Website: slack
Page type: billing-address
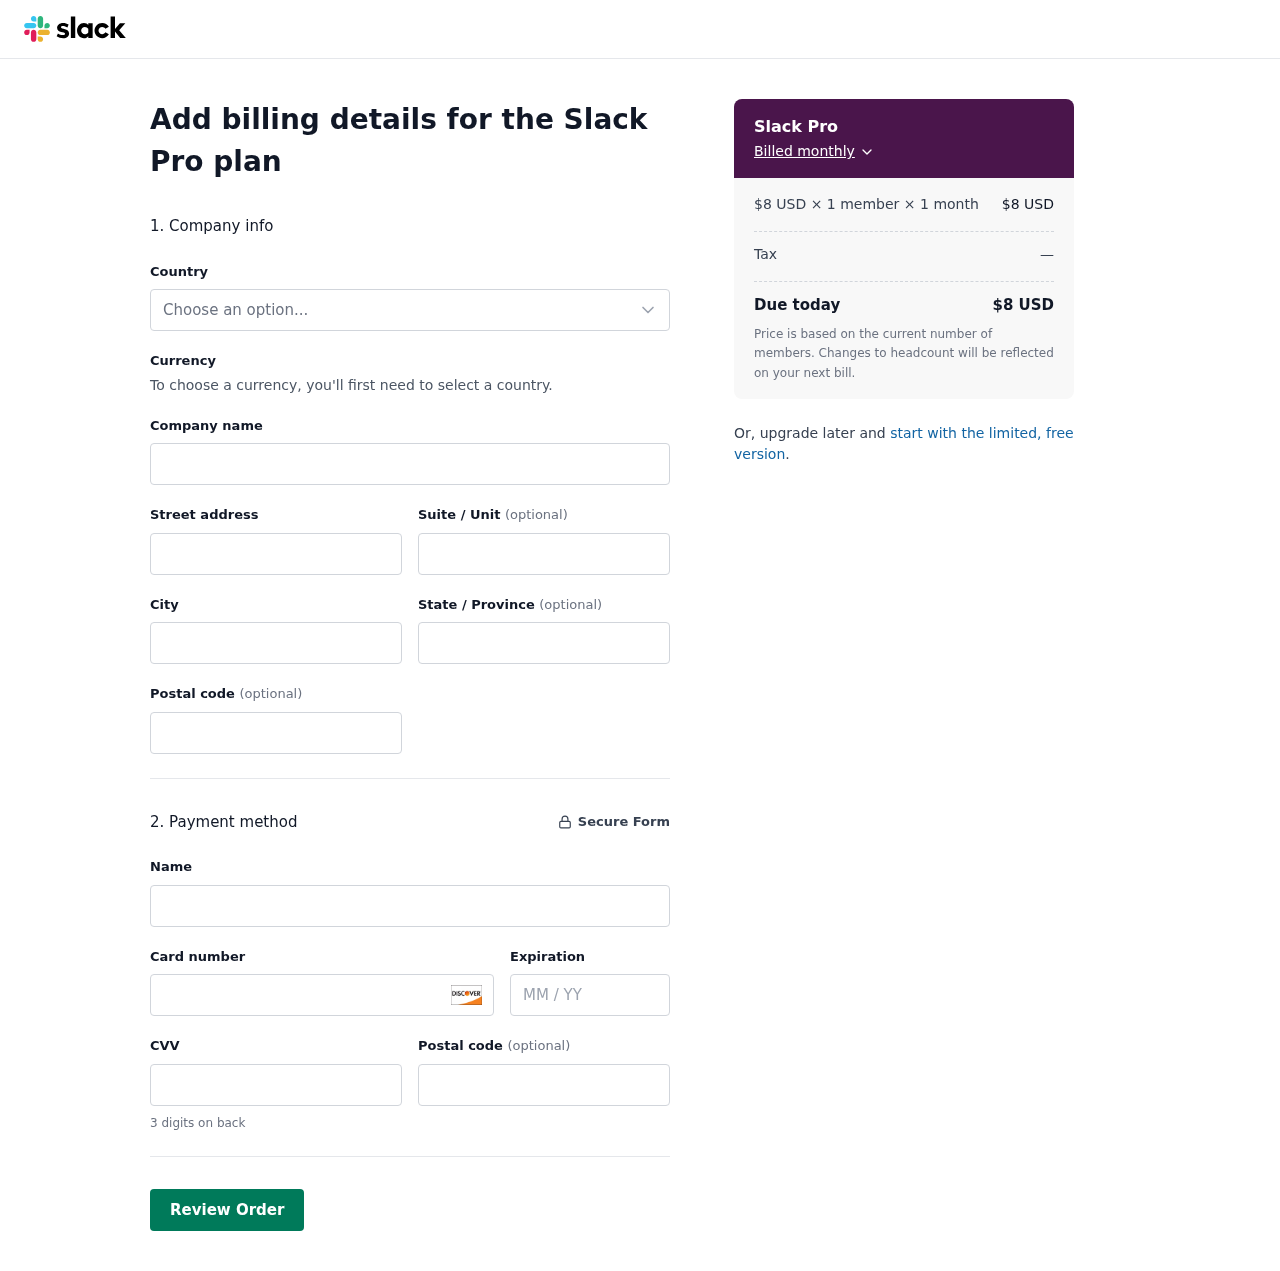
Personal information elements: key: PII_CARD_CVV
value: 994
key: PII_CARD_EXPIRY
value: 01/27
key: PII_CARD_NUMBER
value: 6011 9553 0561 7457
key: PII_CITY
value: Garciatown
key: PII_COMPANY
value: Jones, Brown and Williamson
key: PII_COUNTRY
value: United States
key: PII_FULLNAME
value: Donald Allen
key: PII_POSTCODE
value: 40808
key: PII_STATE
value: Kentucky
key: PII_STREET
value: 031 Chandler Shore Suite 385
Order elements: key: ORDER_PLAN_PRICE
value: $8 USD
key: ORDER_NUM_MEMBERS
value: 1 member
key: ORDER_NUM_MONTHS
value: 1 month
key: ORDER_SUBTOTAL
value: $8 USD
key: ORDER_TAX
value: —
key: ORDER_TOTAL
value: $8 USD